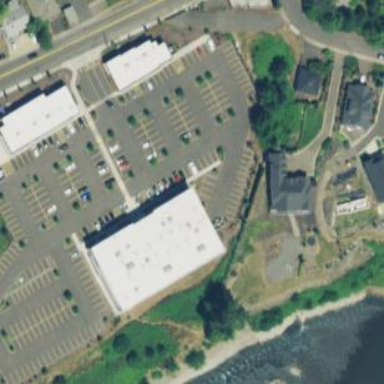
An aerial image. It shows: Building used as fitness center.